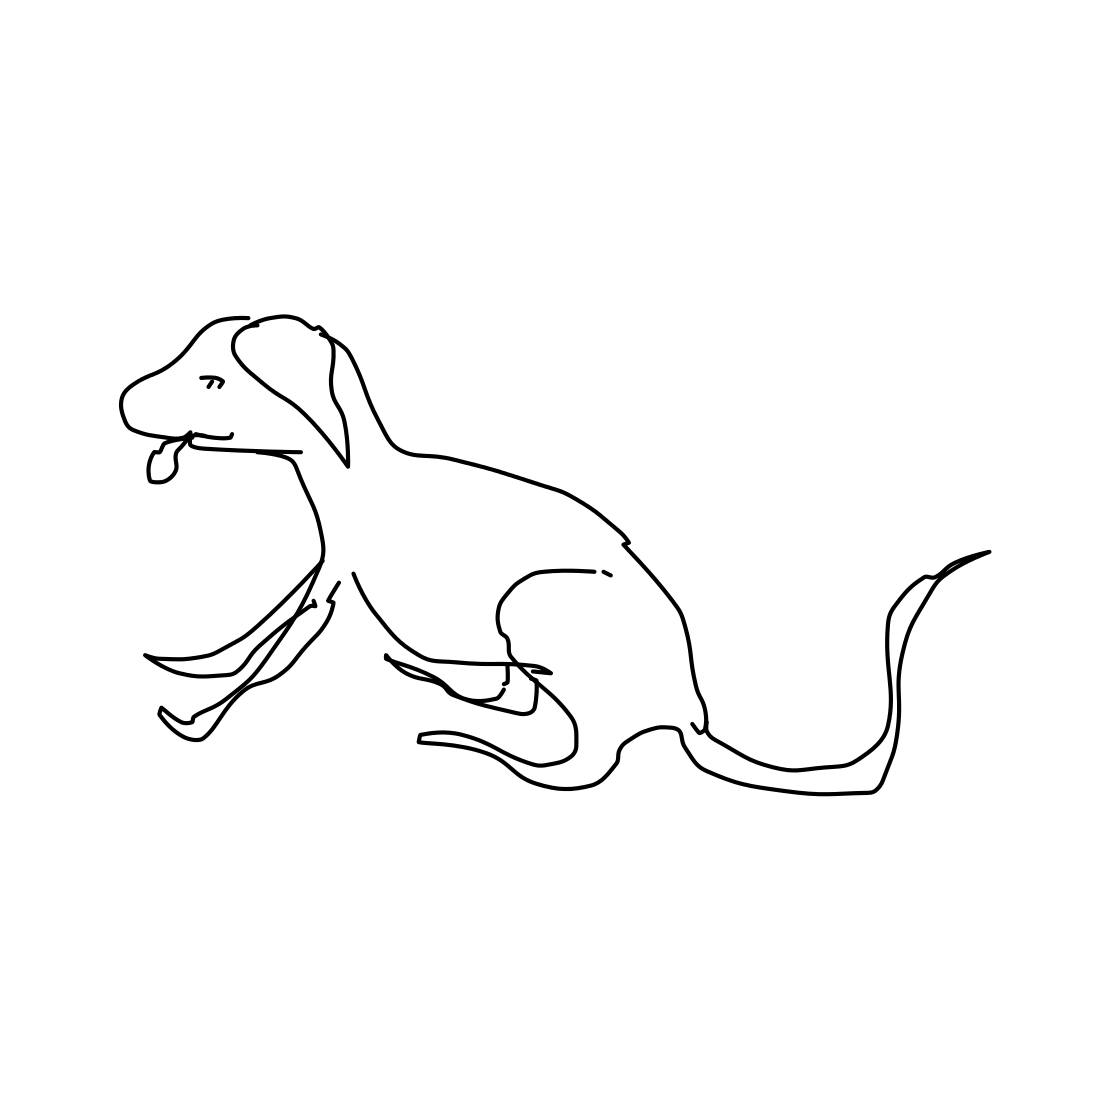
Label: dog